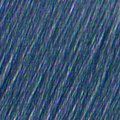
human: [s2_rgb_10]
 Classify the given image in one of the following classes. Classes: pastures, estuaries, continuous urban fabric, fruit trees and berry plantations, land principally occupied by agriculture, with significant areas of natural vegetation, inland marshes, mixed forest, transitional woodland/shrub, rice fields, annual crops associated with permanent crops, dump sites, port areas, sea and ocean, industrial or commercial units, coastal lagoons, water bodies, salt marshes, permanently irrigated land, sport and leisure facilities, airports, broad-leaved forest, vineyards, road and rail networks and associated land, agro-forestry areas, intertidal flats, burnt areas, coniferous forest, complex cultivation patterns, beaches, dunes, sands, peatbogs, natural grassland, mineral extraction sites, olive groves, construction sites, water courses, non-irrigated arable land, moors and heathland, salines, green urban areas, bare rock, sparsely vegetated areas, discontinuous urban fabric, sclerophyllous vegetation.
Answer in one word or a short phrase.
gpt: continuous urban fabric